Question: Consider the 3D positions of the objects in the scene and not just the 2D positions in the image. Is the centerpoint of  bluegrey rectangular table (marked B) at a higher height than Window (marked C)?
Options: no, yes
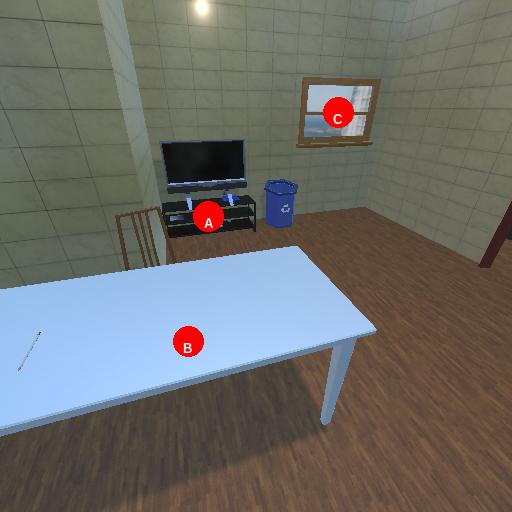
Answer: no